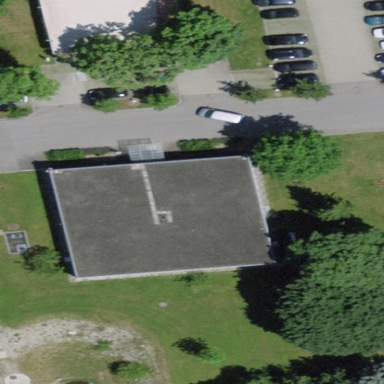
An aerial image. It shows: Commercial building.